Question: I'd like to draw two letters using circles in turtle module.

I would like to get such a result, but with the letters "T" and "S". How can this be done?
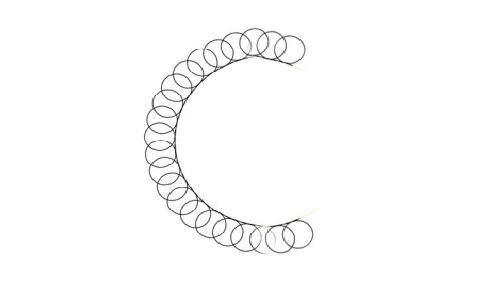
Answer: I have the code here:
'''
from turtle import *
radius = 20
def t():
x_formation = [((i*25)-115,200) for i in range(10)]
y_formation = [(0,(i*25)-50) for i in range(10)]
def draw_form(formation):
for i in formation:
penup()
goto(i)
pendown()
circle(radius)
draw_form(x_formation)
draw_form(y_formation)
'''
<URL>
The code for drawing an 's' is below:
'''
def s():
def draw_semicircle(direction):
if direction == 'left':
for x in range(9):
penup()
forward(20)
left(-25)
pendown()
circle(radius)
else:
for x in range(7):
penup()
forward(20)
right(25)
pendown()
circle(radius)
draw_semicircle('left')
penup()
goto(40,25)
draw_semicircle('right')
'''
<URL>